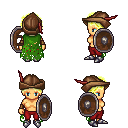
a pixel art fantasy rpg character, female body template, human, tanned skin, green tattered cape, red pants, gold curly afro hairstyle, leather cap, leather bracers, metal boots, shield, four views (front, back, left, right), 2x2 character sprite sheet, small pixel art, hard edges, no anti-aliasing